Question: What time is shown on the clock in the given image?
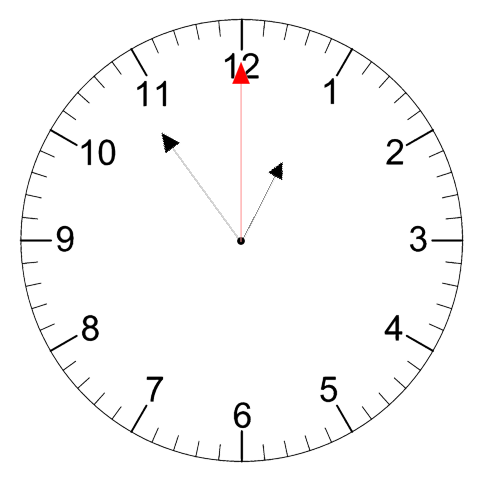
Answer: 12:54:00